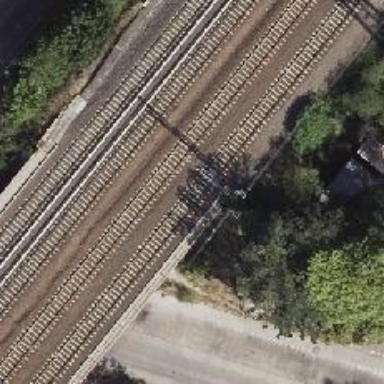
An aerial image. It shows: Bridge over railway with electrified contact lines.